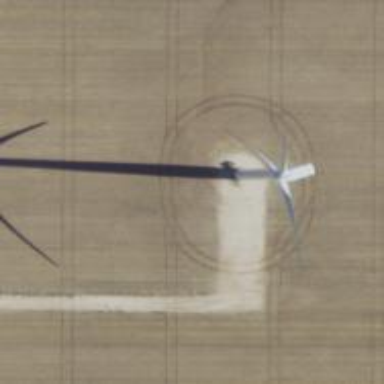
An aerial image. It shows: Wind generator powered by horizontal axis wind turbine.